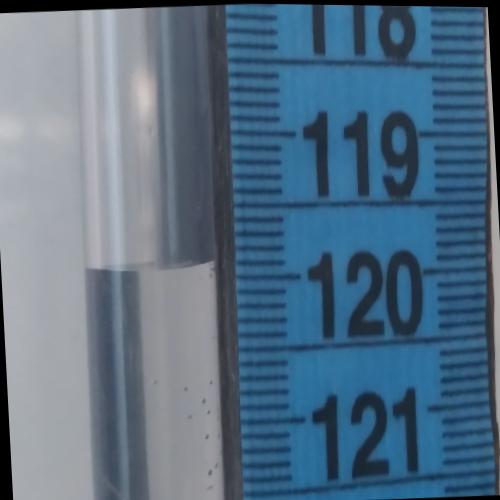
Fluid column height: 119.9 cm